Chest X-ray. View position: PA
Patient age: 35
Patient sex: F
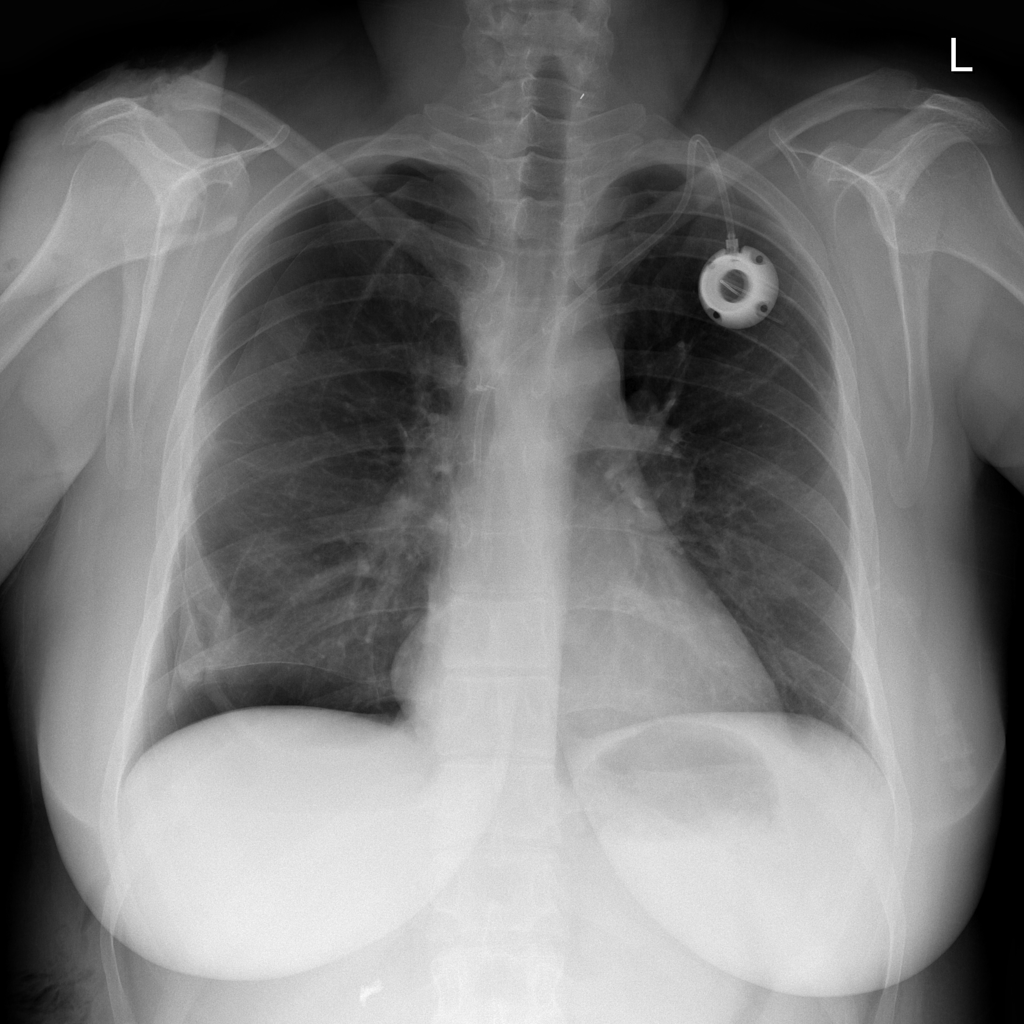
Finding: Pneumothorax